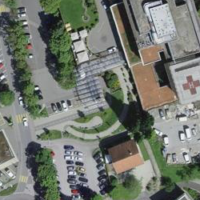
EUNIS habitat code: 54
Species observed at this site:
Leptoglossus occidentalis